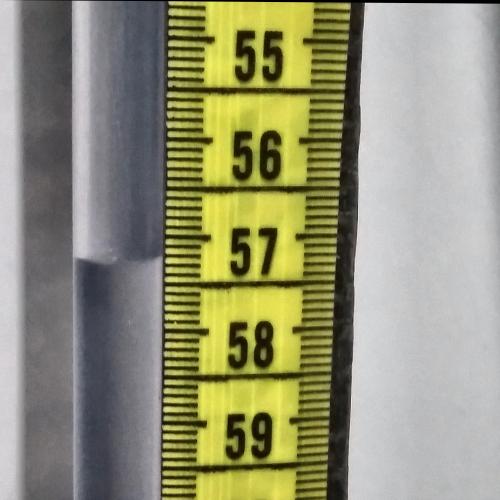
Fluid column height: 57.2 cm